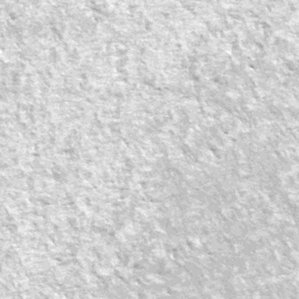
Label: frost